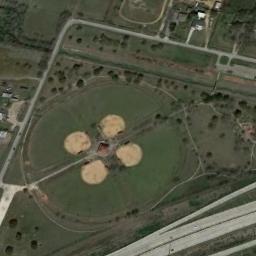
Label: baseball_diamond